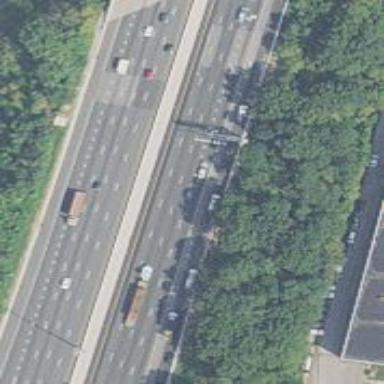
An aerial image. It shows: Asphalt motorway.